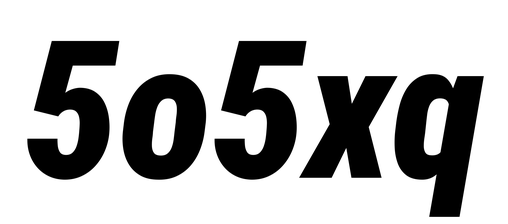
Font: Roboto-Italic_Condensed_Black_Italic